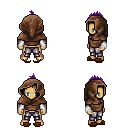
a pixel art fantasy rpg character, male body template, human, tanned skin, brown long-sleeve shirt, metal pants, purple mohawk hairstyle, cloth hood, white cloth bracers, brown slippers, four views (front, back, left, right), 2x2 character sprite sheet, small pixel art, hard edges, no anti-aliasing